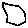
Label: hexagon